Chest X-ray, AP view. Patient: 18 years old, sex M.
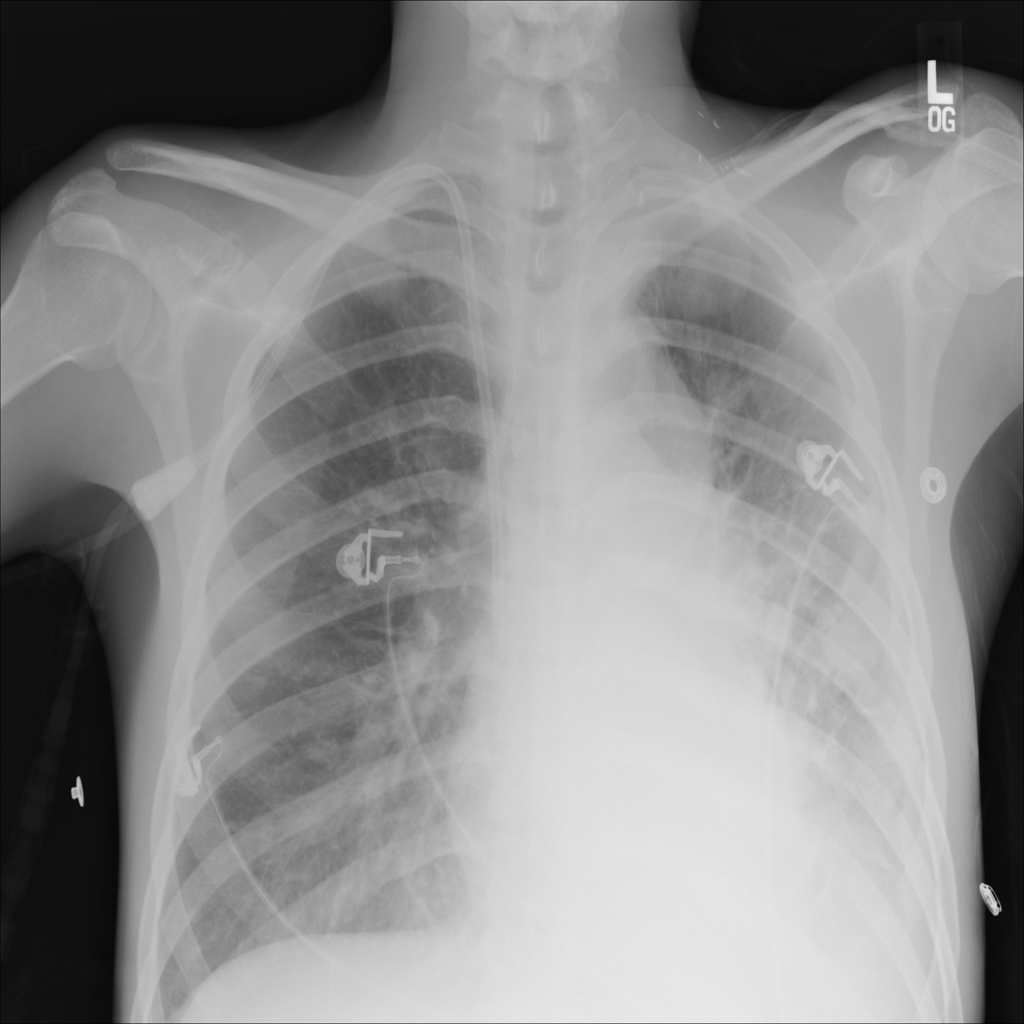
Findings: No Finding